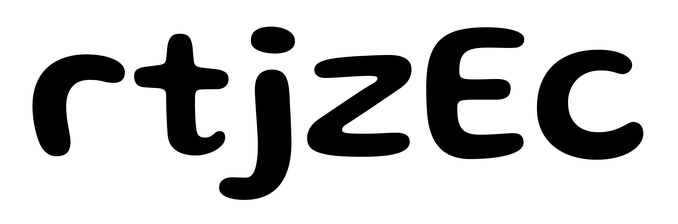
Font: Gluten_Medium